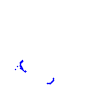
Particle: proton